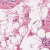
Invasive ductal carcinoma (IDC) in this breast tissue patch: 0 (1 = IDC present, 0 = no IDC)